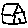
Label: house